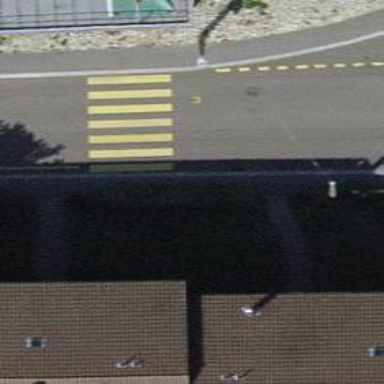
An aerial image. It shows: Marked road crossing.